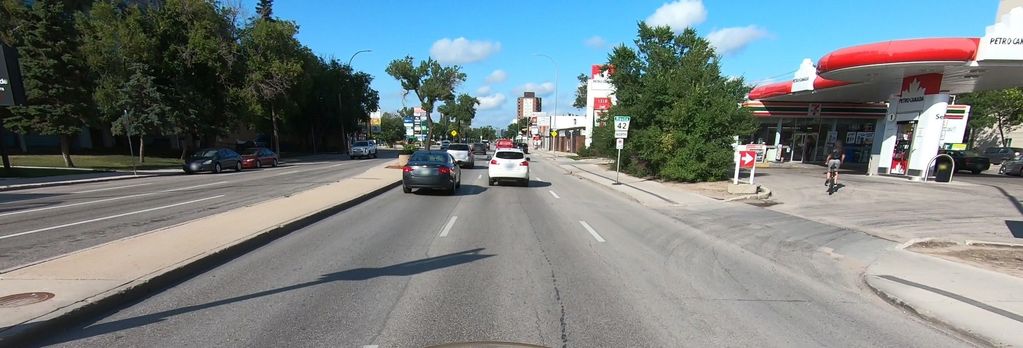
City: winnipeg